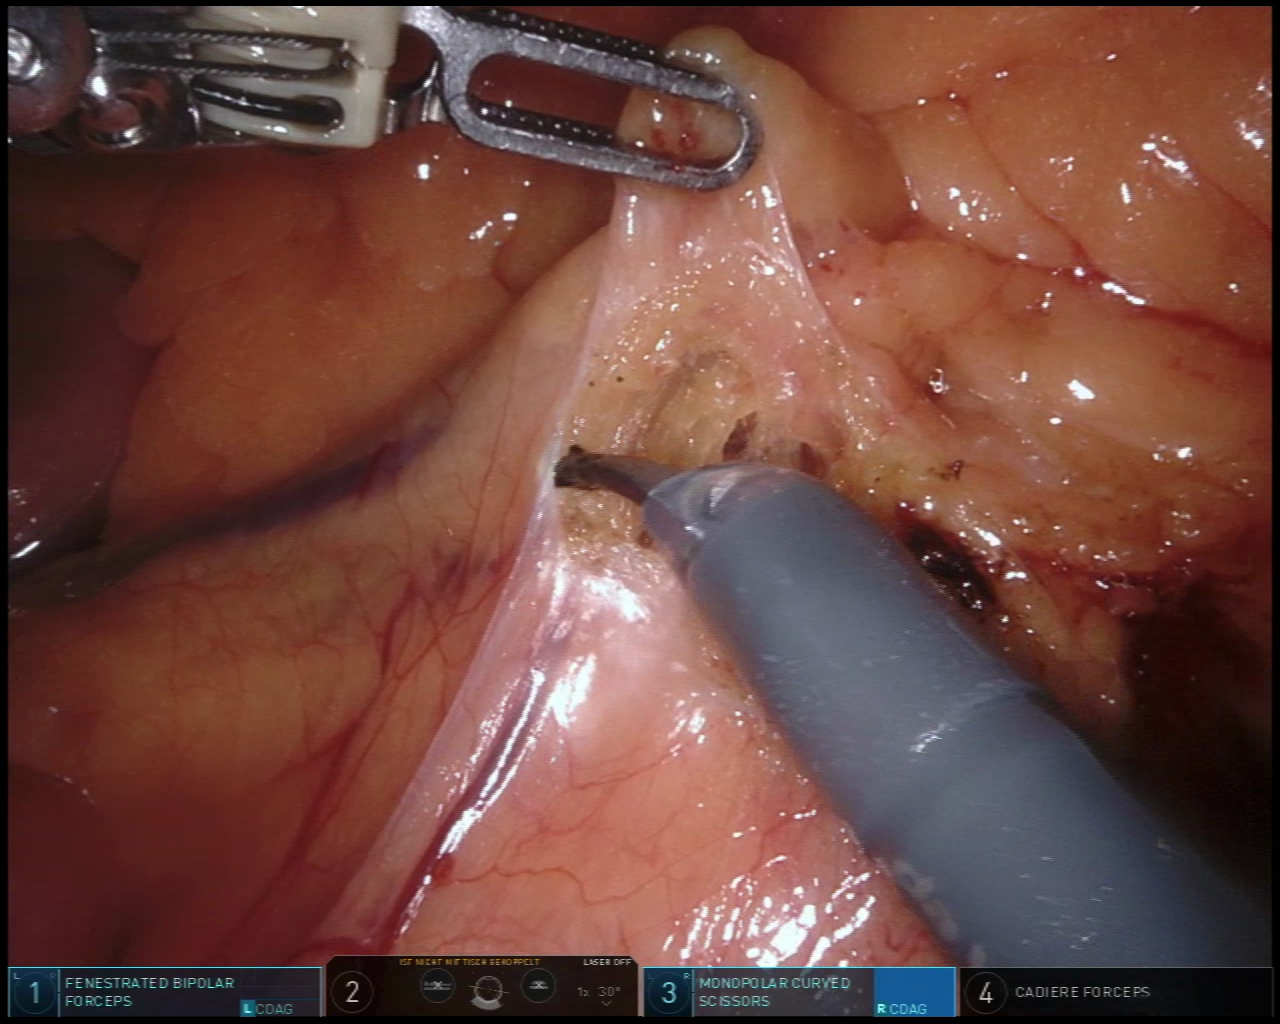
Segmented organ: intestinal_veins
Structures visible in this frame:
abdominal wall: no
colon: no
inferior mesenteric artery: no
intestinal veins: yes
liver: no
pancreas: no
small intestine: yes
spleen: no
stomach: no
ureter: no
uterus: no
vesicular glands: no